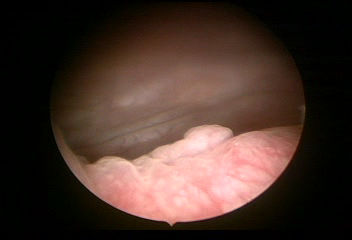
Modality: WLC
Class: Normal mucosa
Bladder cancer association: No